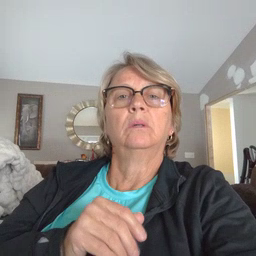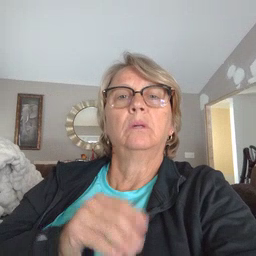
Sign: will